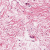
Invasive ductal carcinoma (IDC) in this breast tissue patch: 0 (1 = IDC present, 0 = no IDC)